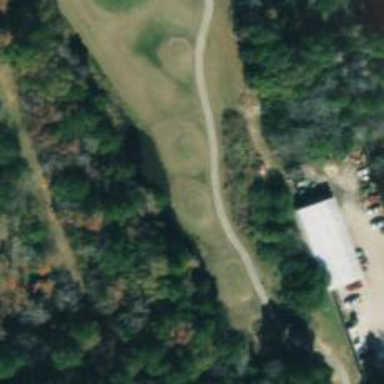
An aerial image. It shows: Golf tee.